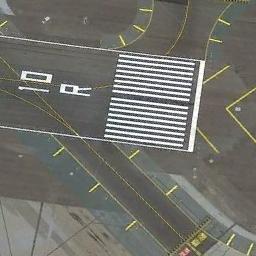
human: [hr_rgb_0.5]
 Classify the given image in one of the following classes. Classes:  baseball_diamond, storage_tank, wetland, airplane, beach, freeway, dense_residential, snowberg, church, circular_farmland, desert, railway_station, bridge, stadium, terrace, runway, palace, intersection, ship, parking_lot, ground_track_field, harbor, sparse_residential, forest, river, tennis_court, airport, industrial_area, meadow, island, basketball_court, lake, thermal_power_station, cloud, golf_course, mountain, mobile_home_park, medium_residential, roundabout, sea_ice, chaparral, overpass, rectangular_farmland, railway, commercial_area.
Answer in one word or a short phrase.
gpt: runway